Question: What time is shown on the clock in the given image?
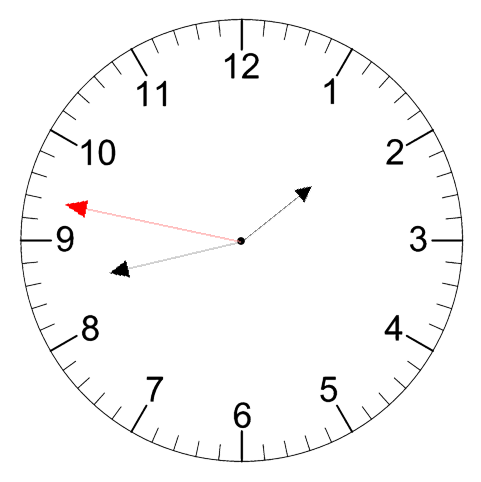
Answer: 01:42:47